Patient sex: M
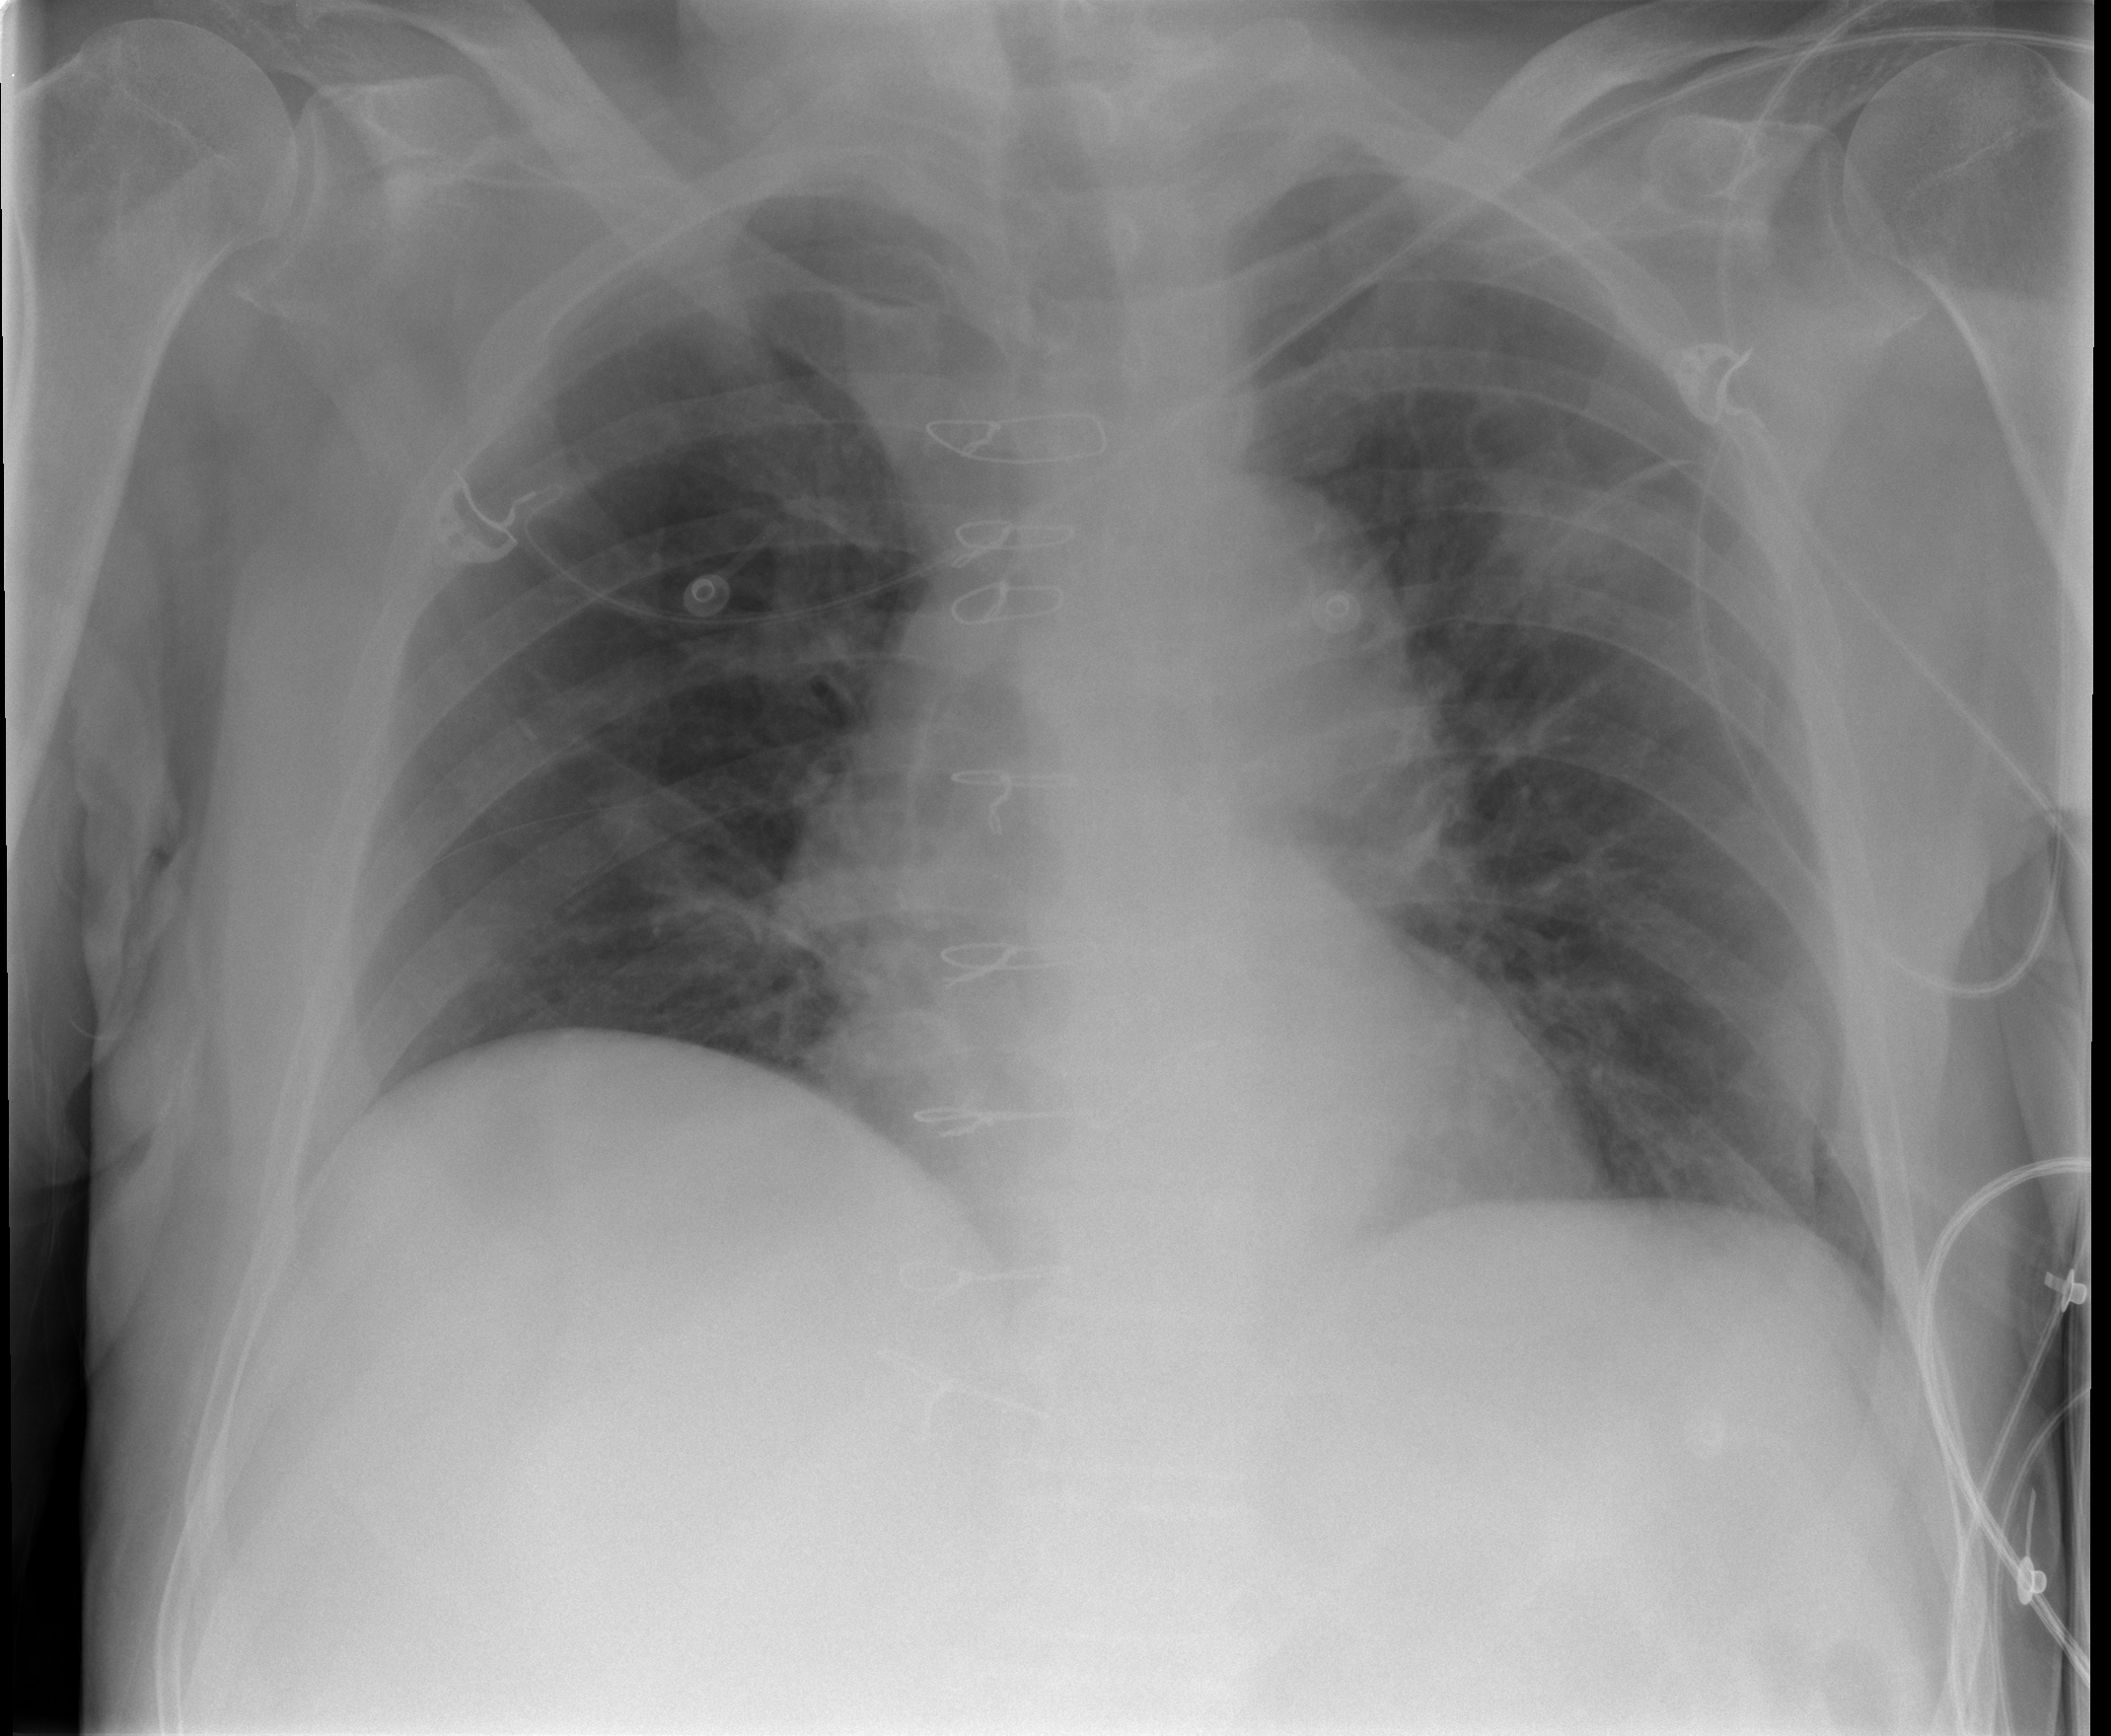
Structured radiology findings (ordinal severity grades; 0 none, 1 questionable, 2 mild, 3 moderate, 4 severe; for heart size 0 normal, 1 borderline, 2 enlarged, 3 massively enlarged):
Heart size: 0
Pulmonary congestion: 0
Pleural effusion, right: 0
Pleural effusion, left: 0
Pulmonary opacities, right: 0
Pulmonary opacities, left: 1
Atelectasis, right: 0
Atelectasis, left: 0